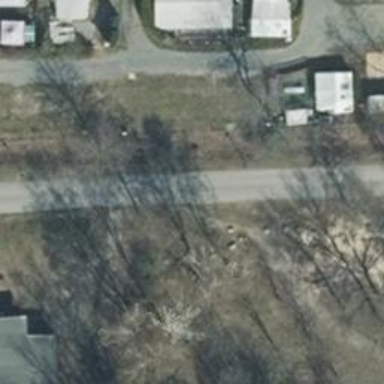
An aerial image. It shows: Paved service road.